Question: I am unable to fix these 2 issues for my menu. Using Chrome.
1. The little left pointer arrow for the sub-sub-menu(Men,Women/Children) hides behind the list.
This is the desired output:

1. Ideally, the sub menus should appear only when hovered on the parent menu. But here, they appear even when hovered a littl away too. You can see this if you place the cursor, at about 10 px right below 'portfolio' or 20 px below 'links' http://jsfiddle.net/mdB9z/ nav ul li > ul li > ul:before
{
content:"";
border-style:solid;
border-width:0 9px 9px 9px;
border-color:transparent transparent #2c3e50 transparent;
width:0;
height:0;
position:absolute;
left:0;
top:15px;
-webkit-transform:rotate(270deg);
}
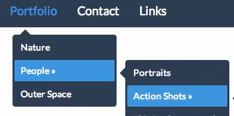
Answer: As for
It seems to be a result of the arrow element being absolutely positioned. Do you consider relative positioning an issue? Because if not, you could use that - and it works as long as you also apply a 'z-index' (such as 1).
'''
nav ul li > ul li > ul:before {
position:relative;
left:0;
top:15px;
z-index: 1;
}
'''
You have to hide the element if you don't want it to trigger ':hover' on mouseover. Using 'display:block' to 'display:none' or vice-verse cancels out or rather skips CSS3 transitions, so use 'visibility:visible' to 'visiblity:hidden' instead.
'''
nav ul li > ul {
visibility: hidden;
}
nav ul li:hover > ul {
visibility: visible;
}
'''
See <URL>.
Is this what you tried to achieve?